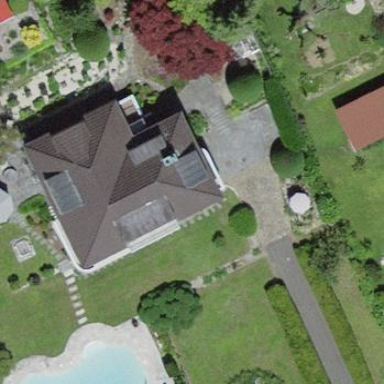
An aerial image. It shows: Residential building.